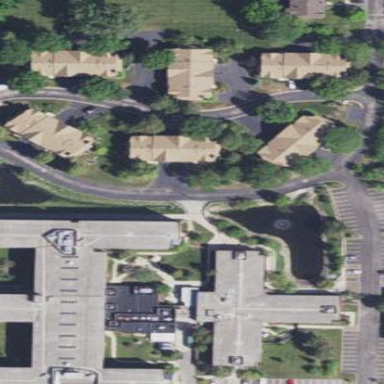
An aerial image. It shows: Building.